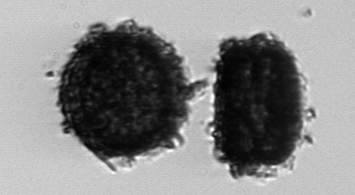
Label: Thalassiosira_TAG_external_detritus